Interaction volume radius: 10 \u00c5
Interaction volume height: 25 \u00c5
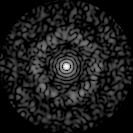
Disorder parameter: 0.846